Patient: sex M, age 67
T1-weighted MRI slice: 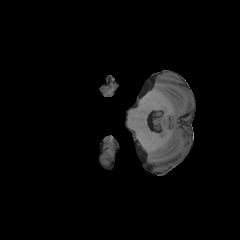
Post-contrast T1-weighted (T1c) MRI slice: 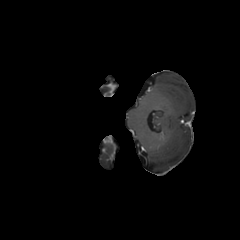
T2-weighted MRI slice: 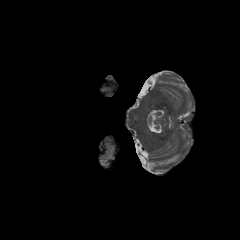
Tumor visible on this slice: no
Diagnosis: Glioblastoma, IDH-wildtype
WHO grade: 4